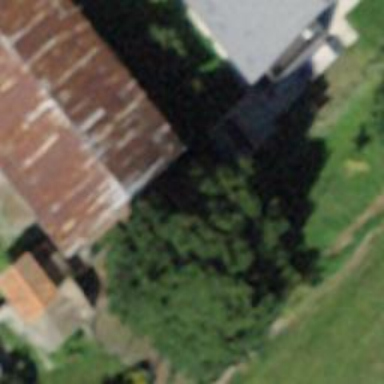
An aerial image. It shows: Shed building.